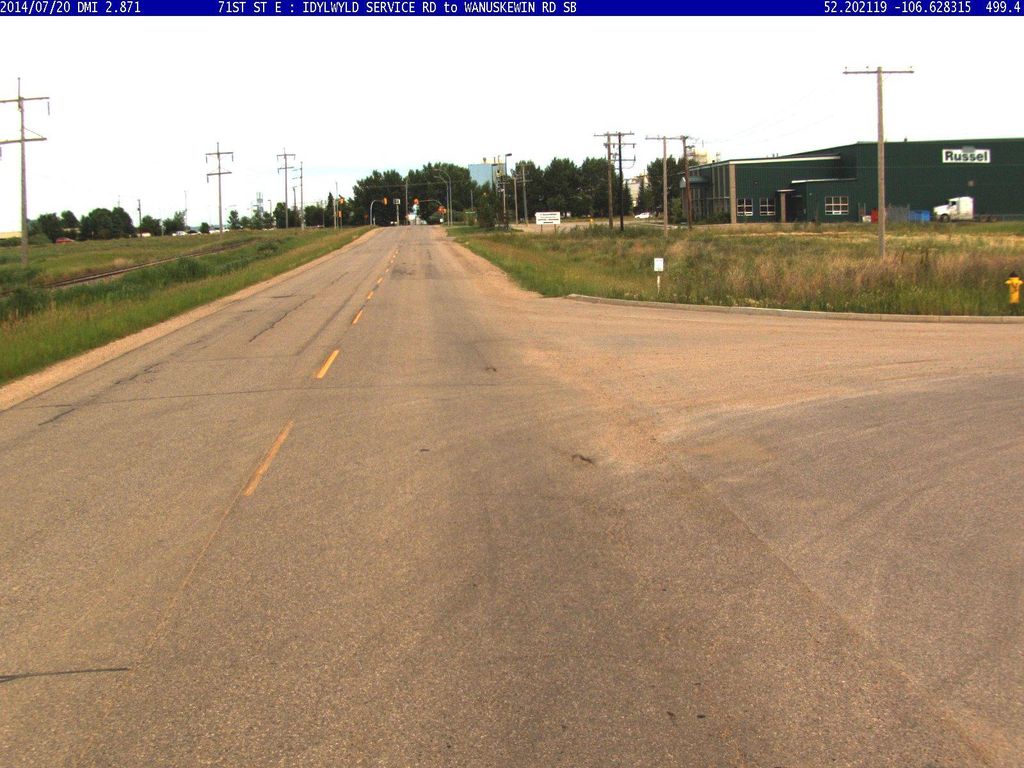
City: saskatoon